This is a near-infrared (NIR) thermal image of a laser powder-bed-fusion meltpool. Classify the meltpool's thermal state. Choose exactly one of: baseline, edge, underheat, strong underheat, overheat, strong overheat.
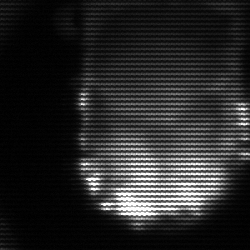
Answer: baseline